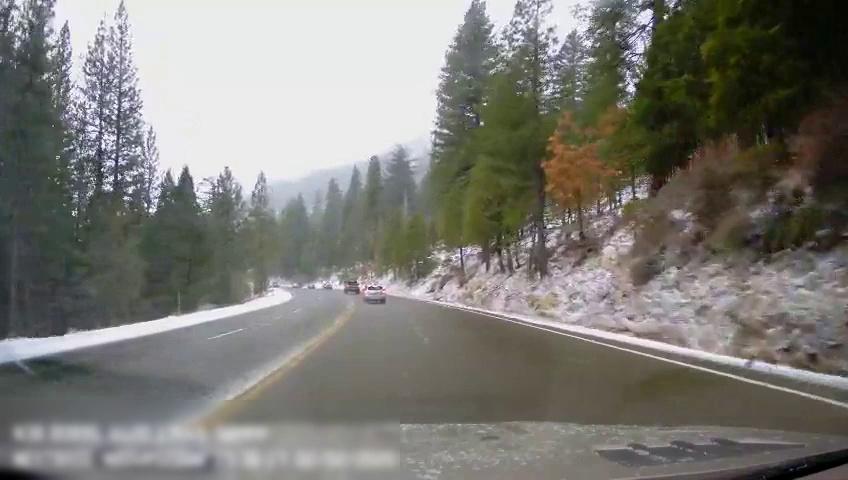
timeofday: Day
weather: Snowy
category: Drivable Space
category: Vehicles | Truck
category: Vehicles | SUV
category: Vehicles | SUV
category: Lanes | Current Lane
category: Lanes | Opposite Lane
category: Lanes | Current Lane
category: Lanes | Current Lane